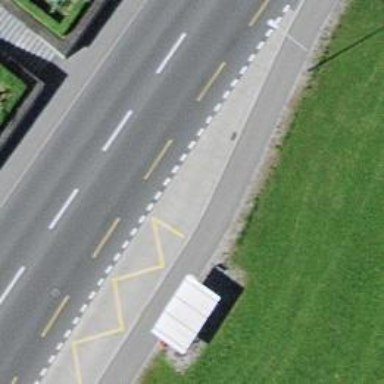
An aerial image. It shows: Asphalt platform for public transport.